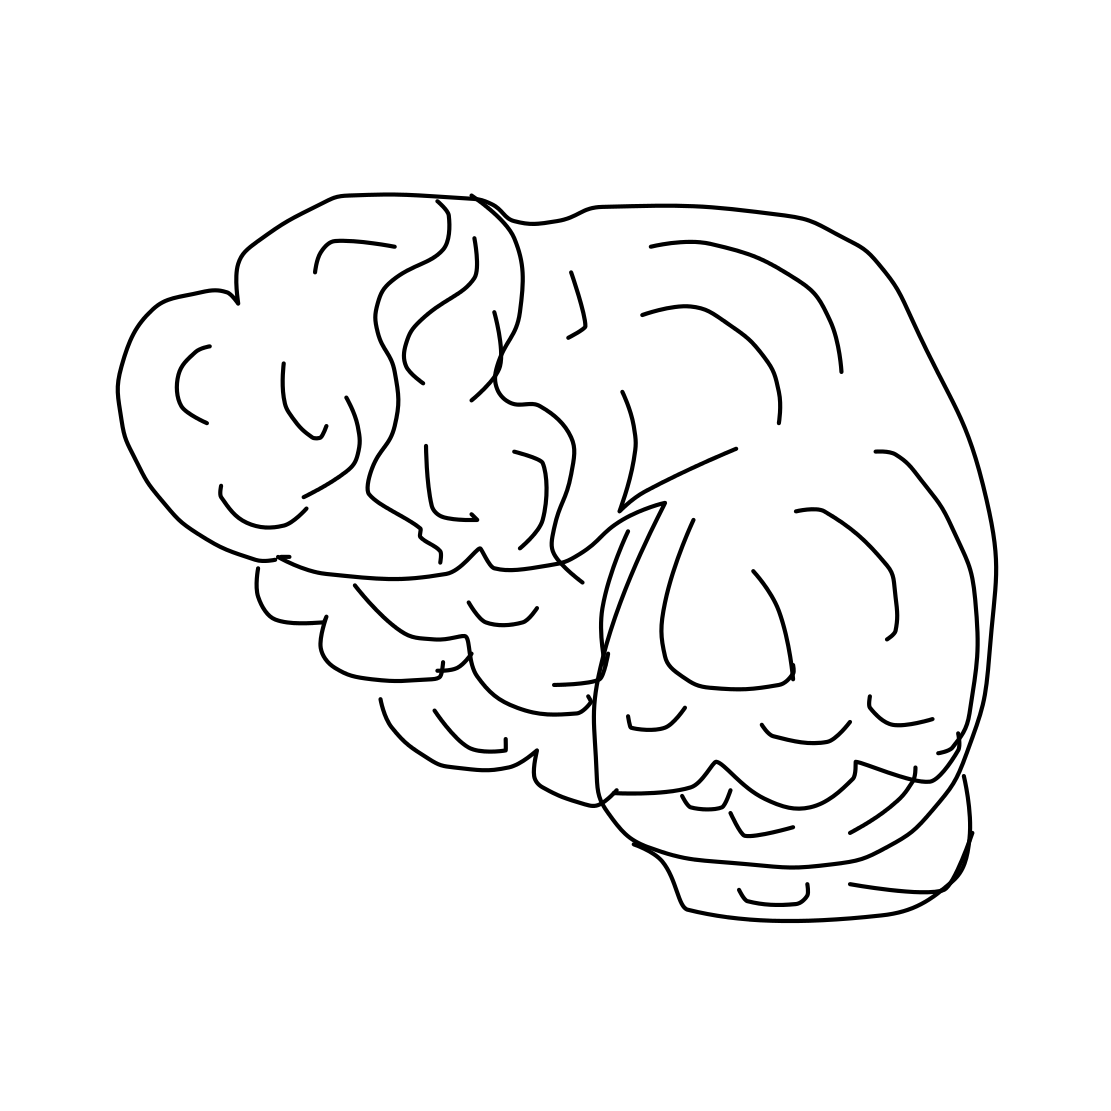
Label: brain